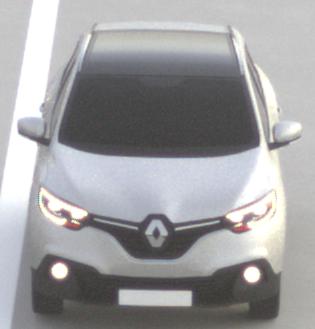
Make: Renault
Model: Kadjar ENERGY TCe 130
Detailed model: Kadjar
Model produced from: 2015/05
Model produced until: 2018/08
Doors: 5
Color: white
Road condition: dry road
Daytime: sunrise or sunset
Contrast: low contrast